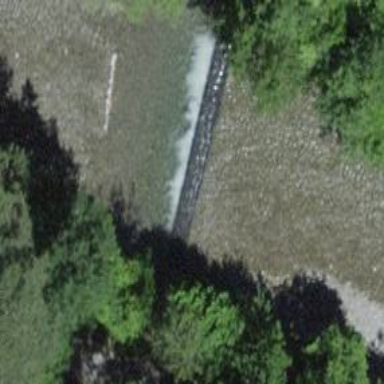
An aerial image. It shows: Weir in waterway.